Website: lowes
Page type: receipt
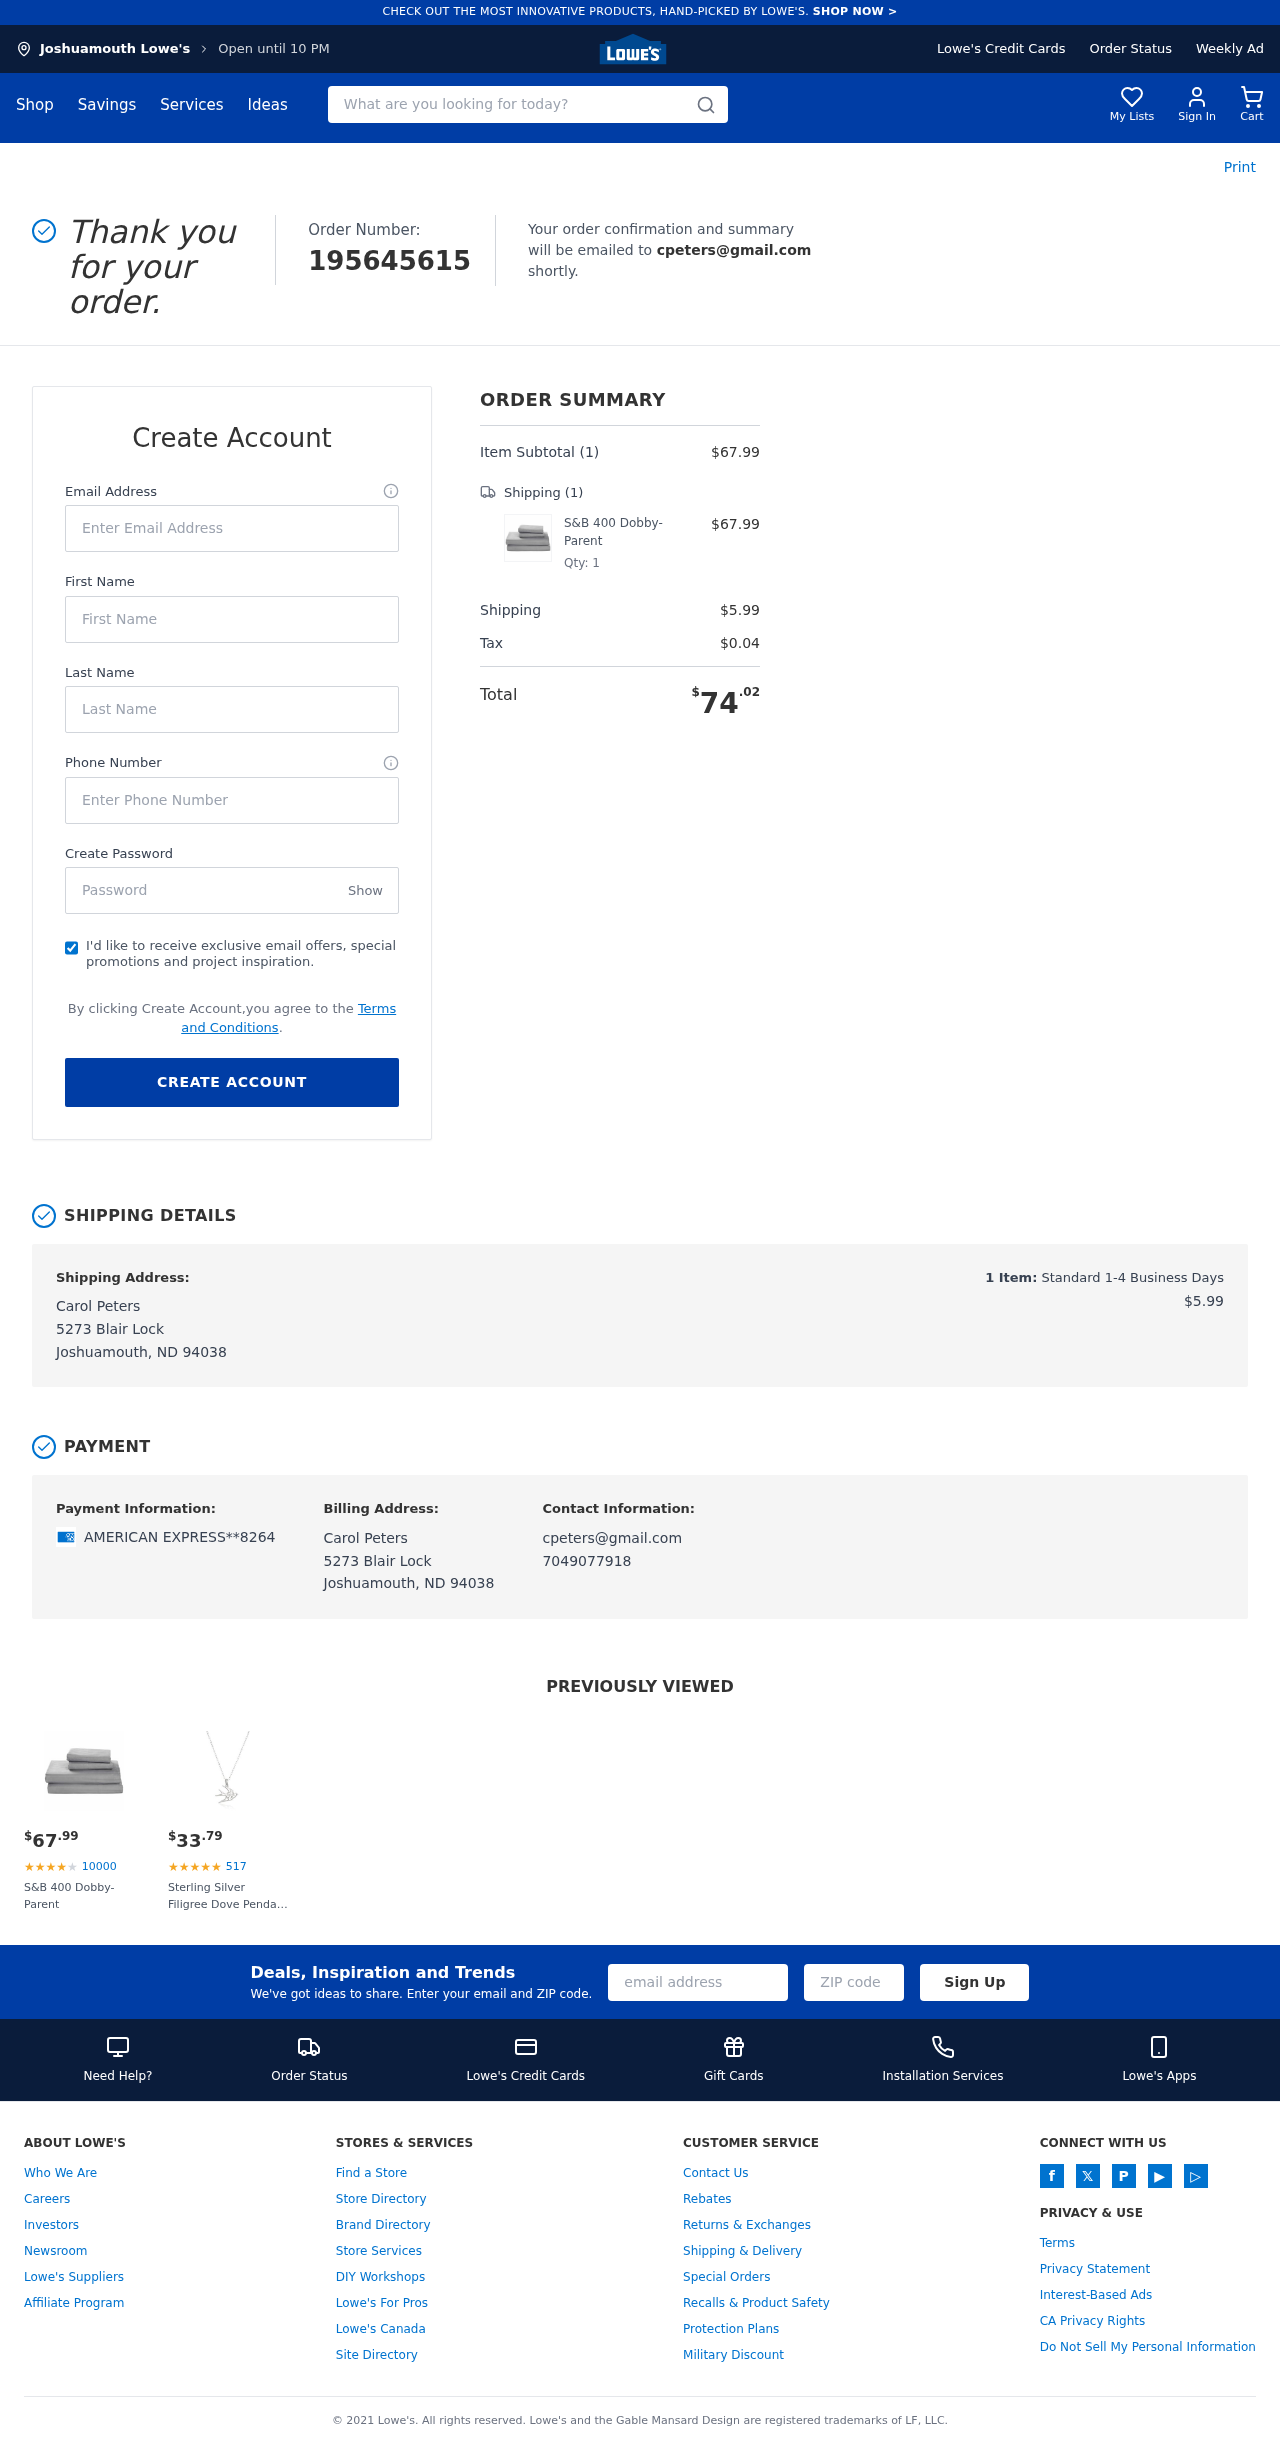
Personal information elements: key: PII_CARD_LAST4
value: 8264
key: PII_CARD_TYPE
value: AMERICAN EXPRESS
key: PII_CITY
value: Joshuamouth
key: PII_EMAIL
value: cpeters@gmail.com
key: PII_FULLNAME
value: Carol Peters
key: PII_PHONE
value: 7049077918
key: PII_STREET
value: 5273 Blair Lock
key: PII_FIRSTNAME
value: Carol
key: PII_LASTNAME
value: Peters
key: PII_CITY_STATE_ZIP
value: Joshuamouth, ND 94038
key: PII_FULLNAME2
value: Carol Peters
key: PII_FULLNAME3
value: Carol Peters
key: PII_FIRSTNAME2
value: Carol
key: PII_FIRSTNAME3
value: Carol
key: PII_LASTNAME2
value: Peters
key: PII_LASTNAME3
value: Peters
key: PII_FIRSTNAME_DERIVED
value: Carol
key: PII_LASTNAME_DERIVED
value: Peters
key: PII_FULLNAME_DERIVED
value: Carol Peters
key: PII_NAME_FULL_DERIVED
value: Carol Peters
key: PII_POSTCODE
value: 94038
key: PII_STATE_ABBR
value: ND
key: PII_POSTCODE_FULL
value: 94038
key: PII_CITY_STATE
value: Joshuamouth, ND
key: PII_POSTCODE_NUMERIC
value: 94038
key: PII_EMAIL2
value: cpeters@gmail.com
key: PII_EMAIL3
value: cpeters@gmail.com
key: PII_PHONE_LINE
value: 7918
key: PII_PHONE_SUFFIX
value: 7918
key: PII_PHONE2
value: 7049077918
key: PII_PHONE3
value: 7049077918
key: PII_PHONE_NUMERIC
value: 7049077918
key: PII_PHONE_LINE_NUMERIC
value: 7918
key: PII_PHONE_SUFFIX_NUMERIC
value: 7918
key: PII_PHONE2_NUMERIC
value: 7049077918
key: PII_PHONE3_NUMERIC
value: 7049077918
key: PII_PHONE_DIGITS
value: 7049077918
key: PII_PHONE_LAST4
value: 7918
Product elements: key: PRODUCT1_NAME
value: S&B 400 Dobby-Parent
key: PRODUCT1_PRICE
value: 67.99
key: PRODUCT1_QUANTITY
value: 1
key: PRODUCT2_NAME
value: Sterling Silver Filigree Dove Pendant Necklace, 18"
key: PRODUCT2_NUM_RATINGS
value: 517
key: PRODUCT2_PRICE
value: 33.79
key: PRODUCT1_PRICE2
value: $67.99
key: PRODUCT1_RATING2
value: ★
★
★
★
★
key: PRODUCT1_NUM_RATINGS2
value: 10000
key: PRODUCT1_NAME2
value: S&B 400 Dobby-Parent
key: PRODUCT2_RATING
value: ★
★
★
★
★
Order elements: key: ORDER_ID
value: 195645615
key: ORDER_NUM_ITEMS
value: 1
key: ORDER_SUBTOTAL
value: $67.99
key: ORDER_NUM_ITEMS2
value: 1
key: ORDER_SHIPPING_COST
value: $5.99
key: ORDER_TAX
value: $0.04
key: ORDER_TOTAL
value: $74.02
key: ORDER_NUM_ITEMS3
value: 1
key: ORDER_SHIPPING_COST2
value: $5.99
Search elements: key: HEADER_SEARCH
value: What are you looking for today?